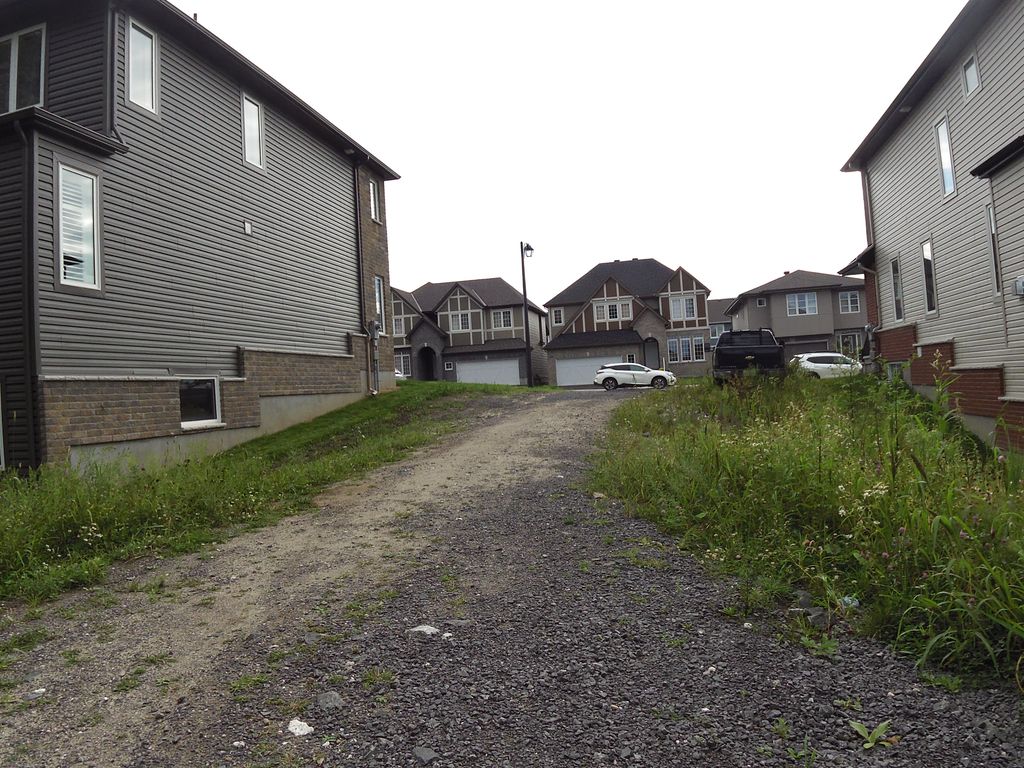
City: ottawa-gatineau